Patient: sex M, age 78
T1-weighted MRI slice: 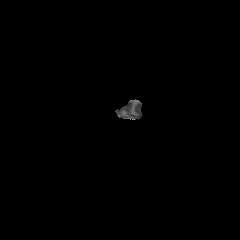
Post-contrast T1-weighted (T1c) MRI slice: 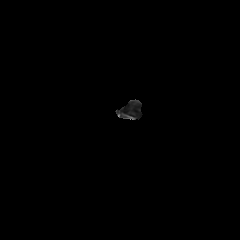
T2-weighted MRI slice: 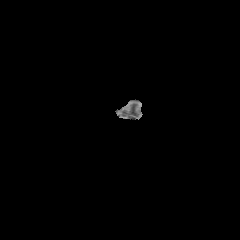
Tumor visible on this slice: no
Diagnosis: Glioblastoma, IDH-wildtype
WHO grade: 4